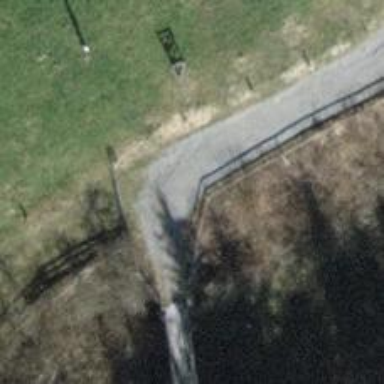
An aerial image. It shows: Service road with pebblestone surface.